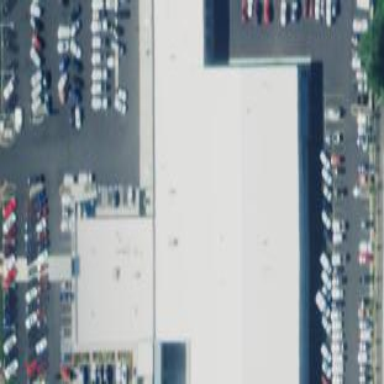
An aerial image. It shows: Shop that sells cars.